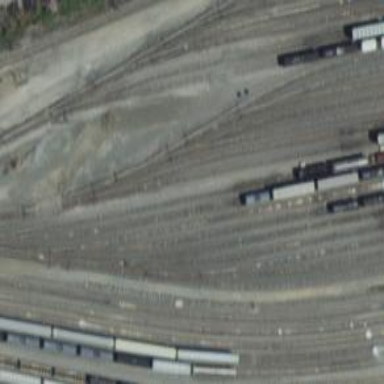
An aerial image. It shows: Railway yard in service.